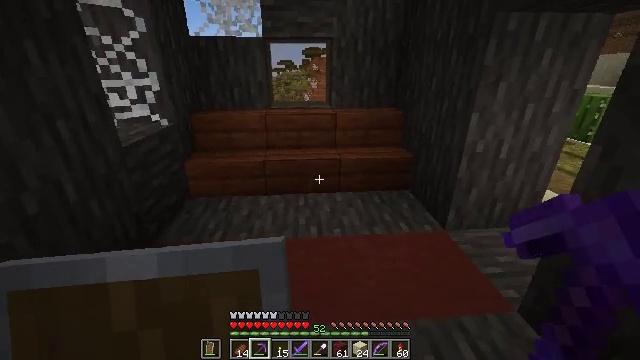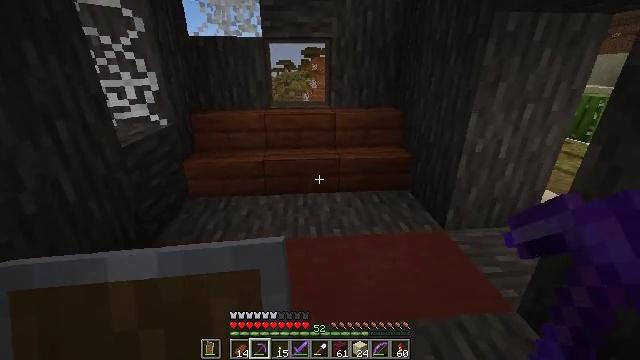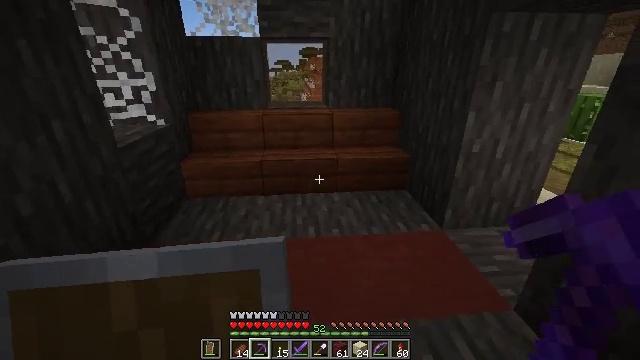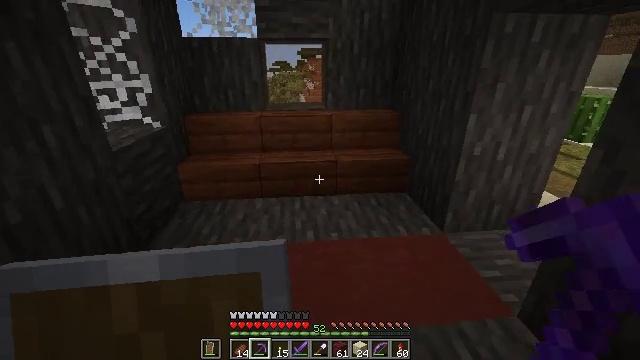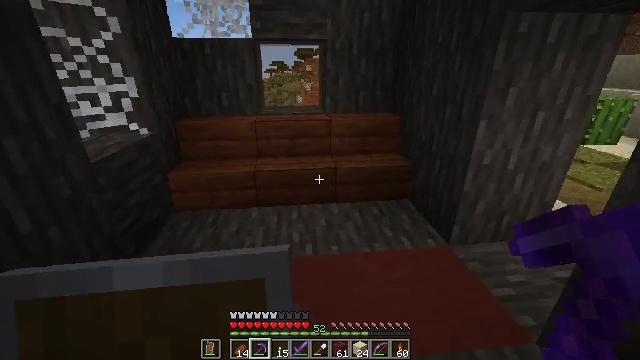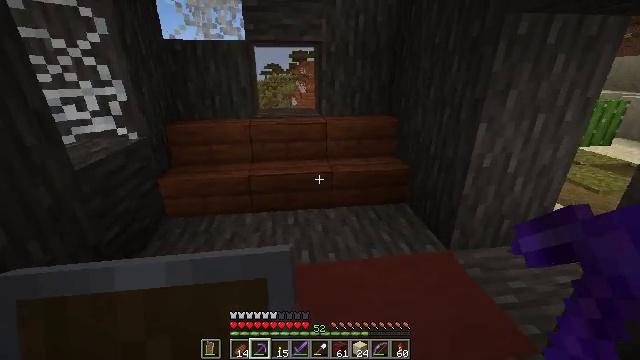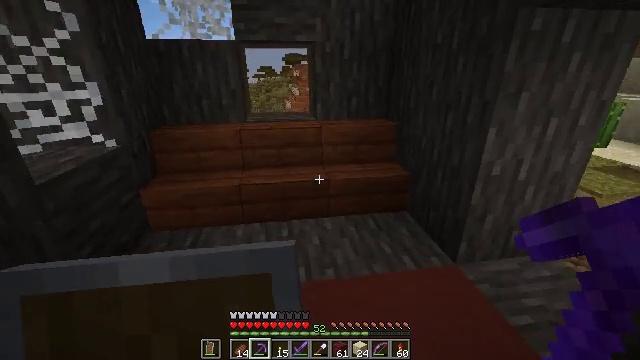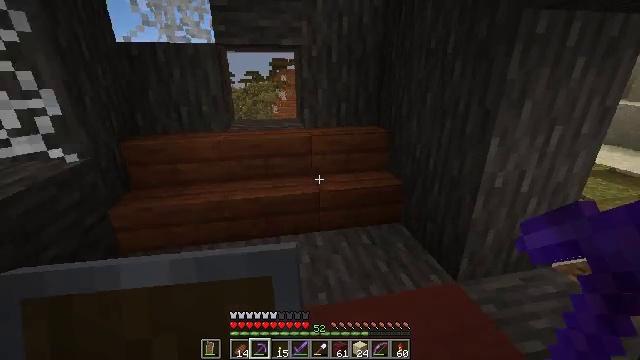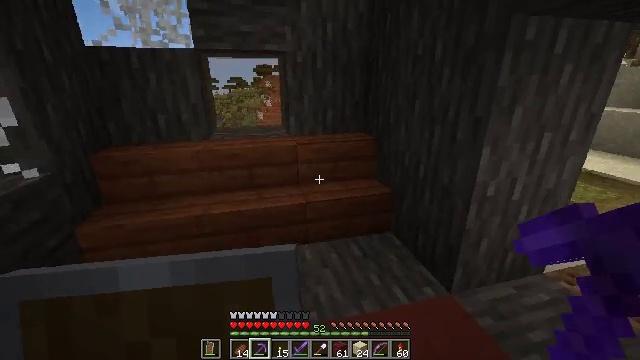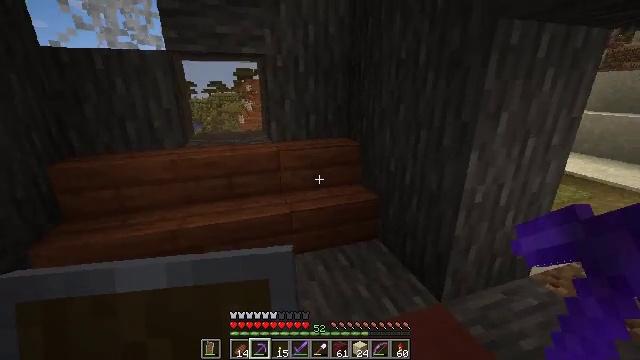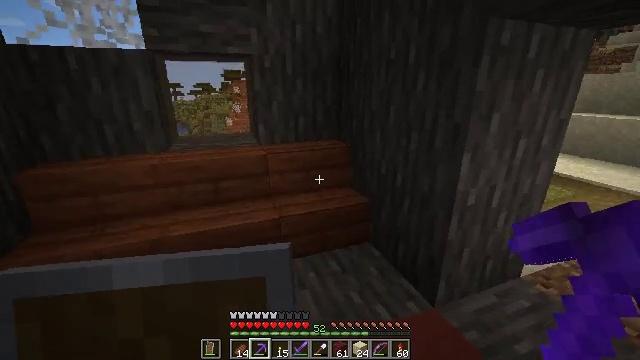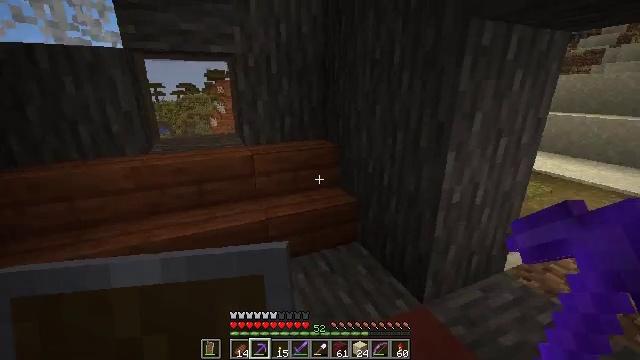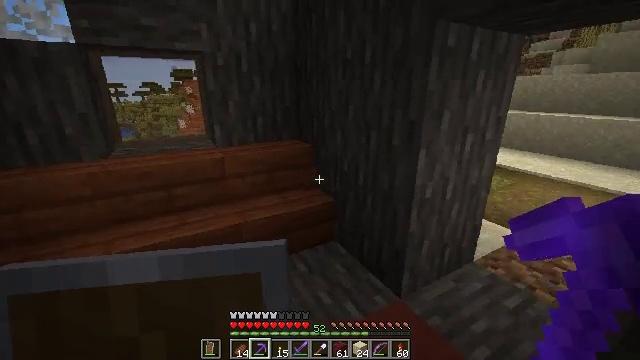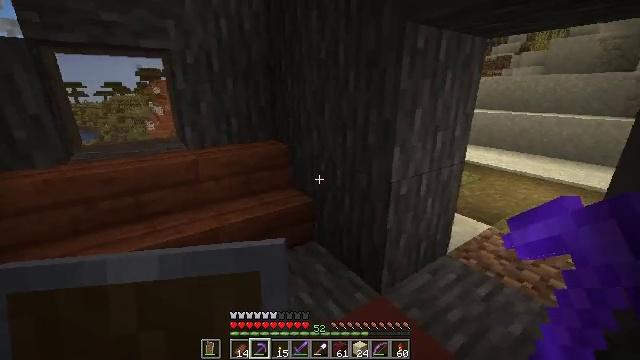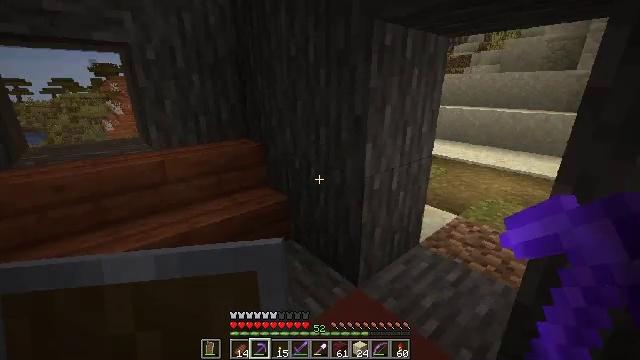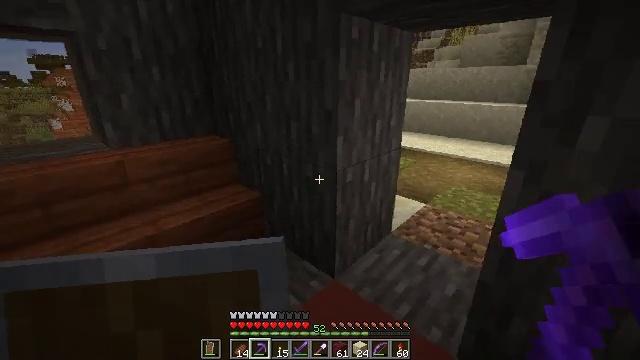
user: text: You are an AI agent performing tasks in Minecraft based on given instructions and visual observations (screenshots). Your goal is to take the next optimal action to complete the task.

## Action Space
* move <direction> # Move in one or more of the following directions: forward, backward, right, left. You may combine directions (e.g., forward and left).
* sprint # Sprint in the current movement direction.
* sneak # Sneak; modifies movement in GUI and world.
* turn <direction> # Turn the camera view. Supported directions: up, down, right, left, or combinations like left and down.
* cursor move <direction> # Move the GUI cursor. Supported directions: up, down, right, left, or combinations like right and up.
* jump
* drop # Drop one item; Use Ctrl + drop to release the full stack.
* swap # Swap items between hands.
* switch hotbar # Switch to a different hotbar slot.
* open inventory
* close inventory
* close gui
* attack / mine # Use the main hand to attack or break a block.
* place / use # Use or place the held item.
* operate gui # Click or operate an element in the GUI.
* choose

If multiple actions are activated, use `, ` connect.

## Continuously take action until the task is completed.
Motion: motion action
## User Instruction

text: Attack the bell to remove it.
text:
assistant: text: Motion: no_op
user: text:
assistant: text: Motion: no_op
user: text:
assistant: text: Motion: move forward
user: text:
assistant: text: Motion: move forward
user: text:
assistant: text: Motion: move forward, turn right
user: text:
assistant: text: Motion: move forward, turn right
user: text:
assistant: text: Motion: move forward, turn right and up
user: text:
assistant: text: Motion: turn right and up
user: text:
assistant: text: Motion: turn right
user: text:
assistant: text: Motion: turn right
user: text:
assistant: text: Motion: turn right
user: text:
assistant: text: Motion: turn right
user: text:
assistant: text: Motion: turn right
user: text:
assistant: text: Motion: turn right
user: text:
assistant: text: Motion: turn right and down
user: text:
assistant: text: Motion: turn right and down
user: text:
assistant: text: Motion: turn right
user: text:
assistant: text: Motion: turn right
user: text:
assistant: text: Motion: turn right
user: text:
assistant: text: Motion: no_op
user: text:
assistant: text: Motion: no_op
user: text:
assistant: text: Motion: no_op
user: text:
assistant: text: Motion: no_op
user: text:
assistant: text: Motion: turn up
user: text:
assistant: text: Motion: turn left and up
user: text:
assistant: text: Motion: turn left
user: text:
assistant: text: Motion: no_op
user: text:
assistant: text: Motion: no_op
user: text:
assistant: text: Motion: turn down
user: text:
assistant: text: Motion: turn right and down